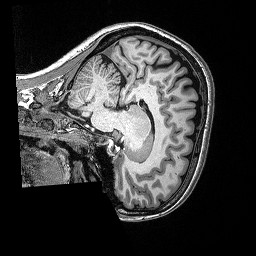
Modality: T1w
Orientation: sagittal